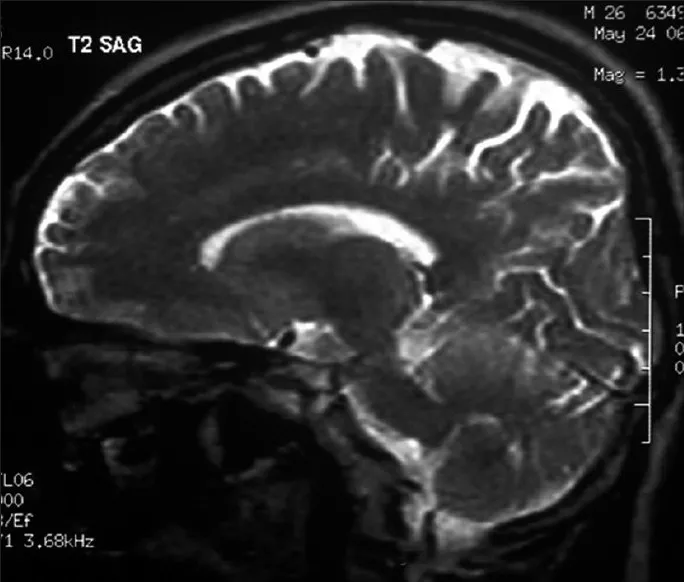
Normal T2 weighted saggital MRI brain in 2006.
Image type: radiology (mri)